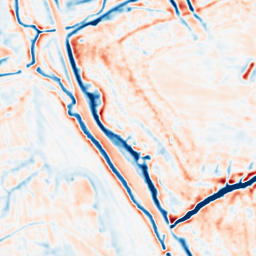
Category: multiscale
Decomposition family: dog_multiscale
Decomposition parameters: sigma_ratio: 1.4
n_scales: 4
base_sigma: 1
Upsampling method: cubic_mitchell
Upsampling parameters: scale: 4
Upsampling scale: 4